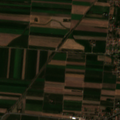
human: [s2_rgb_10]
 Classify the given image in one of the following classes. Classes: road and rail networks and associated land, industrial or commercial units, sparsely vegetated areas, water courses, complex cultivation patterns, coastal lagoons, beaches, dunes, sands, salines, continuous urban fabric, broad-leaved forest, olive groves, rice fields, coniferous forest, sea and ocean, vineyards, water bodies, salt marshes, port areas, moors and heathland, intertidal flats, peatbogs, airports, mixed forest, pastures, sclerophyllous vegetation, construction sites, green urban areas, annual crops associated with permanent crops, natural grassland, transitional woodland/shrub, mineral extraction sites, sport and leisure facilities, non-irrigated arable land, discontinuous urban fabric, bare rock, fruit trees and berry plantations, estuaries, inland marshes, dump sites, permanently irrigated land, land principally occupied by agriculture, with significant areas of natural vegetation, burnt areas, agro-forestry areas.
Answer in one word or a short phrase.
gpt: discontinuous urban fabric, non-irrigated arable land